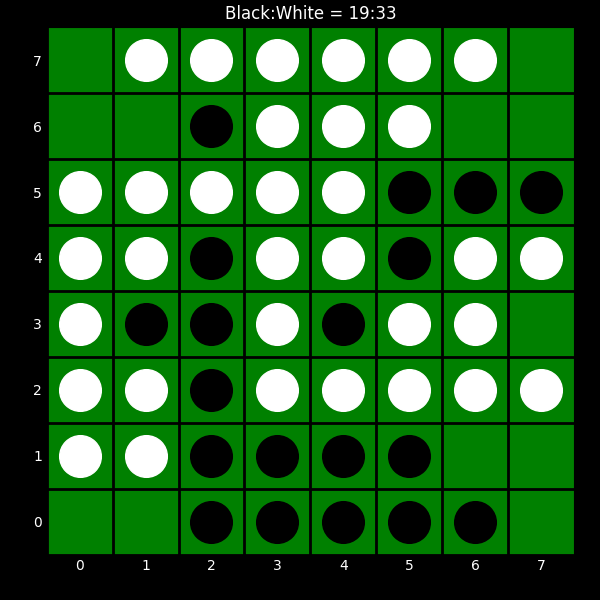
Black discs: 19
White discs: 33